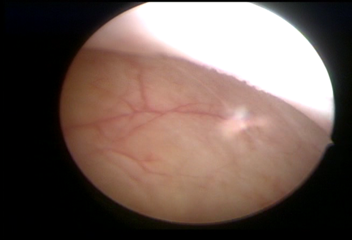
Modality: WLC
Class: Normal mucosa
Bladder cancer association: No